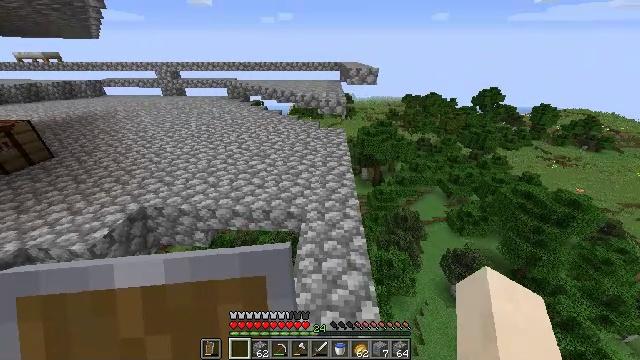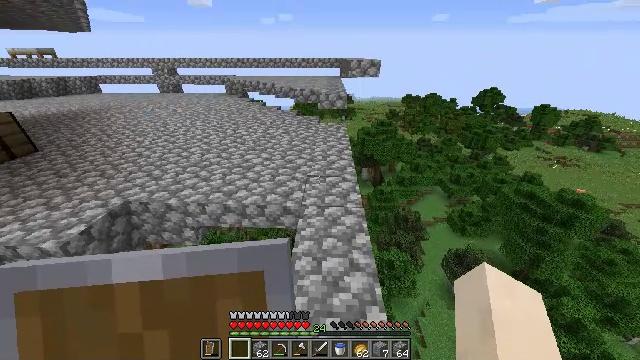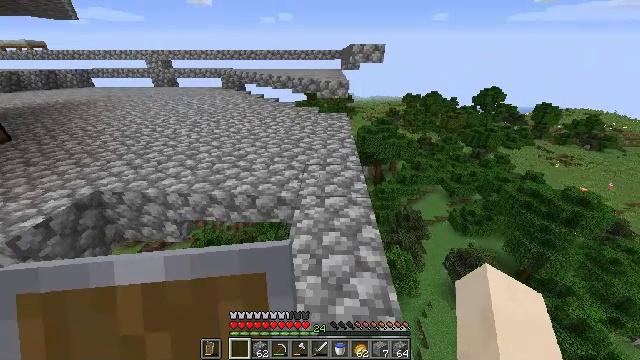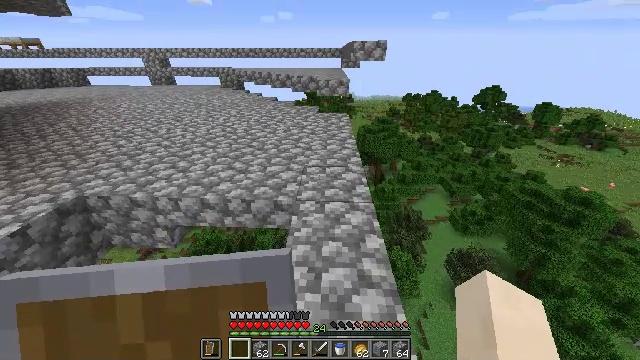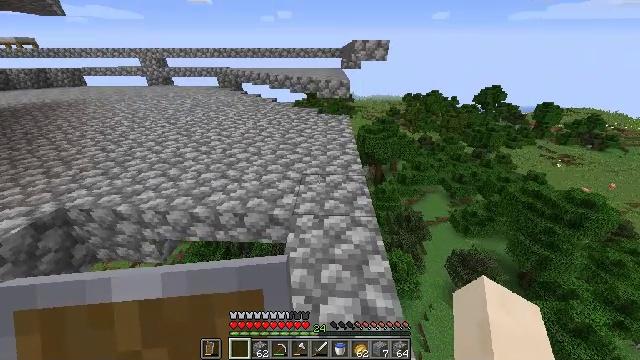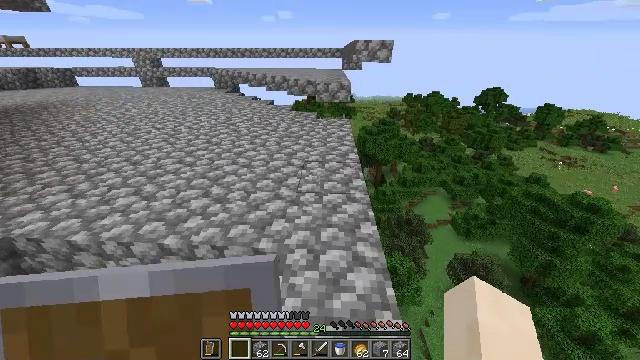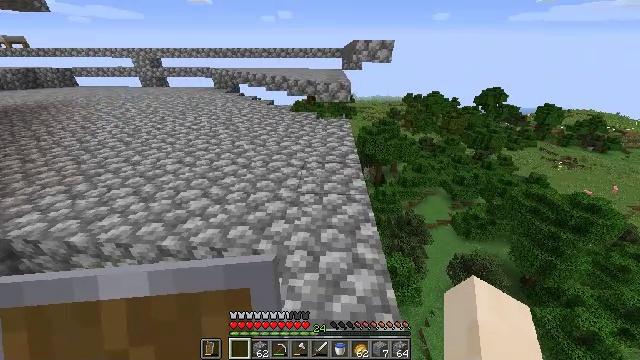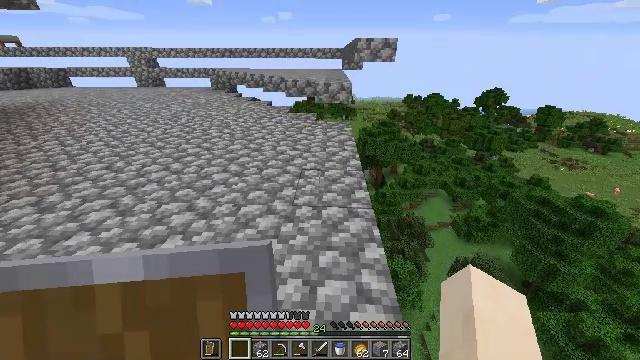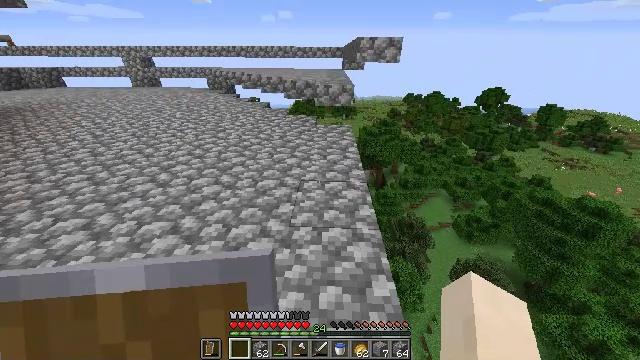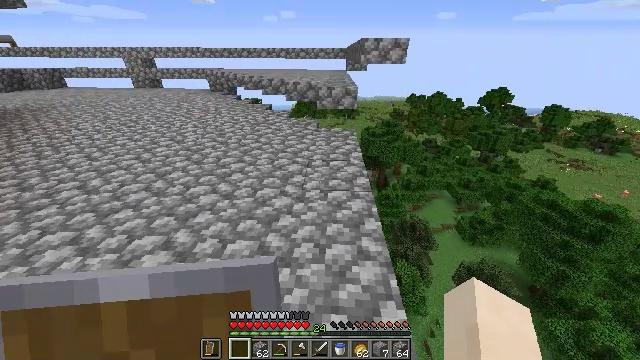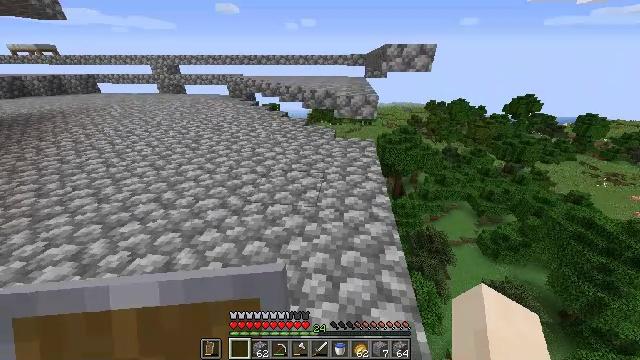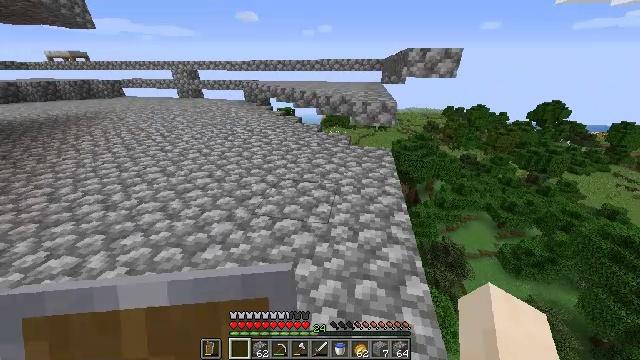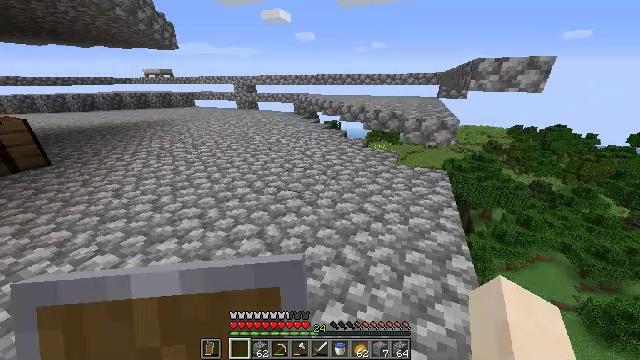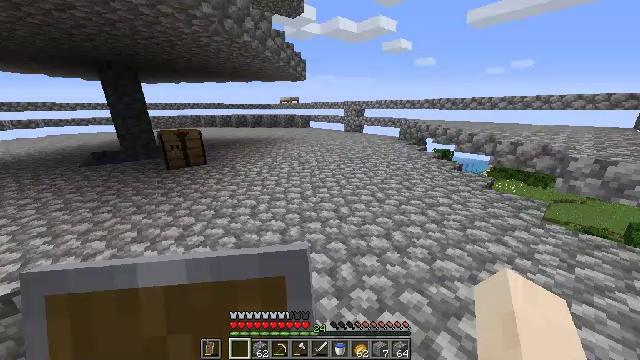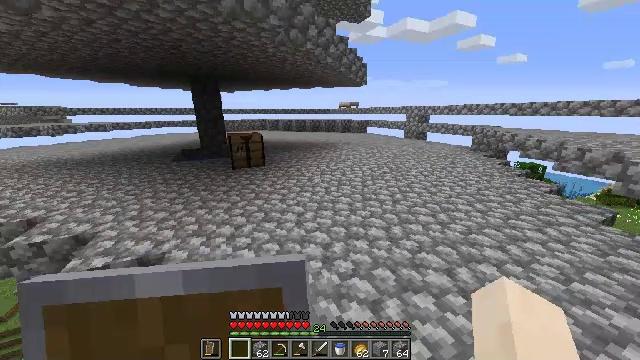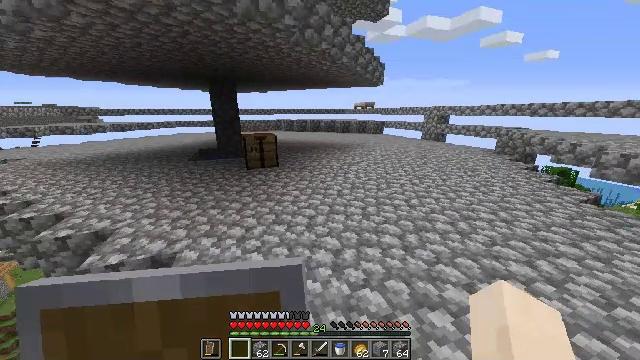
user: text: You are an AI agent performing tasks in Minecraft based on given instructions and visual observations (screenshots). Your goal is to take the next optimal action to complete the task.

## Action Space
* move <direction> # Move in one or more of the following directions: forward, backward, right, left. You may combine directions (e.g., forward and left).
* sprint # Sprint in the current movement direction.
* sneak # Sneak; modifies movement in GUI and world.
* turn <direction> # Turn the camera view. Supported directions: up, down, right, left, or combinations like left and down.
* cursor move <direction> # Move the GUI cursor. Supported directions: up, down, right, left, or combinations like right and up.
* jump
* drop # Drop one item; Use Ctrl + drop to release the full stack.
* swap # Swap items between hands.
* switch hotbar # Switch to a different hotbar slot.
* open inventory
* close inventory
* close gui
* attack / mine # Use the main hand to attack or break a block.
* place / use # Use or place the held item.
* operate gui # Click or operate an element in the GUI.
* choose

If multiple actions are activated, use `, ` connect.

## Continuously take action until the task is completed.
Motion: motion action
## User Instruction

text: Generate a cobblestone slab using cobblestone in the crafting table.
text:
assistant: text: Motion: move forward
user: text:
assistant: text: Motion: move forward
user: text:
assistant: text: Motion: move forward
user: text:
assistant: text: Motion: move forward
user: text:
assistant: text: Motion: move forward
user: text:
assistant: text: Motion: move forward
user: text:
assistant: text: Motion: move forward
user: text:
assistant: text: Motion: move forward
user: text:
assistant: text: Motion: move forward
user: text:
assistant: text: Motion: move forward, turn left and up
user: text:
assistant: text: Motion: move forward, turn left and up
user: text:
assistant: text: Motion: move forward, turn left and up
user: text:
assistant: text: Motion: move forward, turn left and up
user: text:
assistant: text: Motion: move forward, turn left and up
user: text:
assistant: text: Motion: move forward, turn left
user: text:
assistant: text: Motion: move forward, turn left
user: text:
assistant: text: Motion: move forward, turn left
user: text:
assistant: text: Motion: move forward, turn left
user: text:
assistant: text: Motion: move forward, turn left
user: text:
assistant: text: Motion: move forward
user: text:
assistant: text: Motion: move forward, turn left
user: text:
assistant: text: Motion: move forward, turn left
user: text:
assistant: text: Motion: move forward, turn left
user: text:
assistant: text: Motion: move forward
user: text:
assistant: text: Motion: move forward, turn left
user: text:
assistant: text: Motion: move forward
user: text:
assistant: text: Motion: move forward
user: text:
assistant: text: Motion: move forward
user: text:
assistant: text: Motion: move forward
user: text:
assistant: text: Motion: move forward